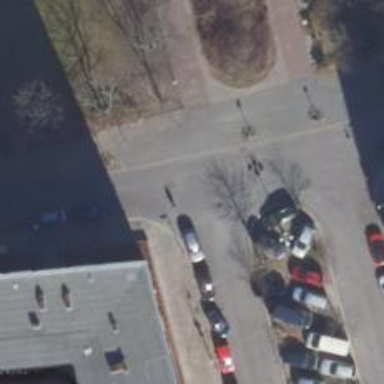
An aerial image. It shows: Residential road with asphalt surface and right lane for parking.